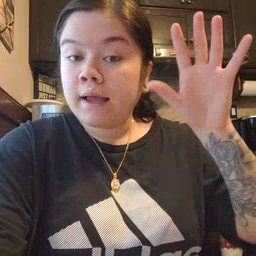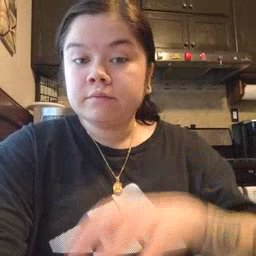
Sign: rain